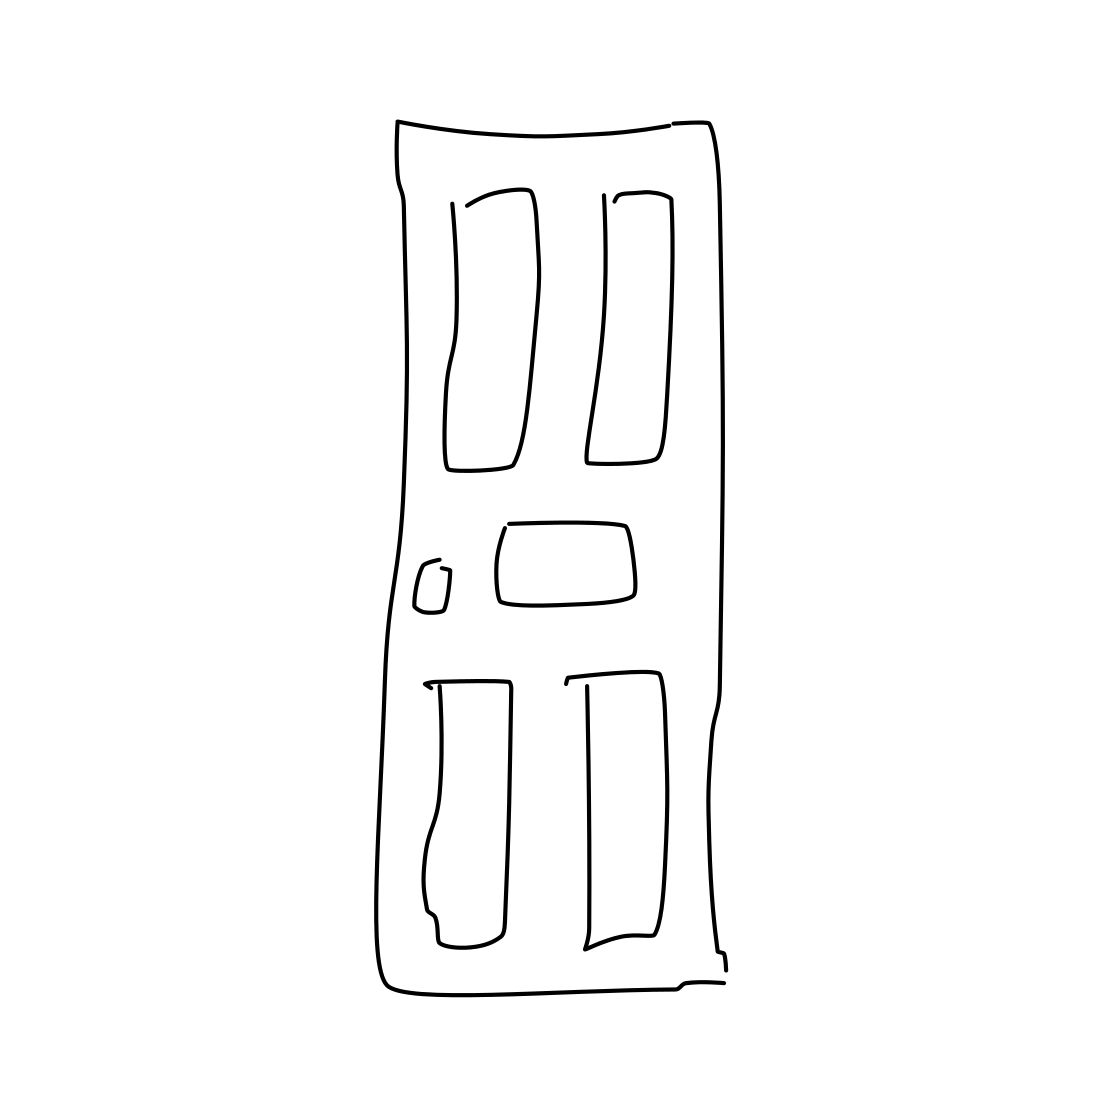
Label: door